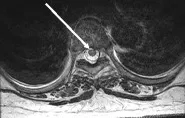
B; Axial MRI of the T8 spinal cord level. A hyperintense area was apparent (white arrow).
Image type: radiology (mri)